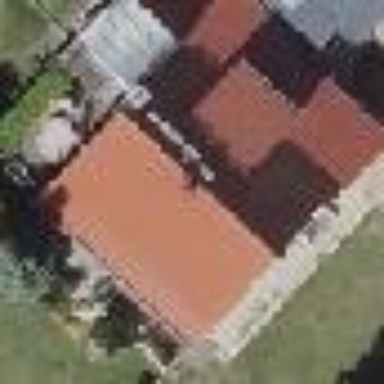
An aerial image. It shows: Detached building with gabled roof.